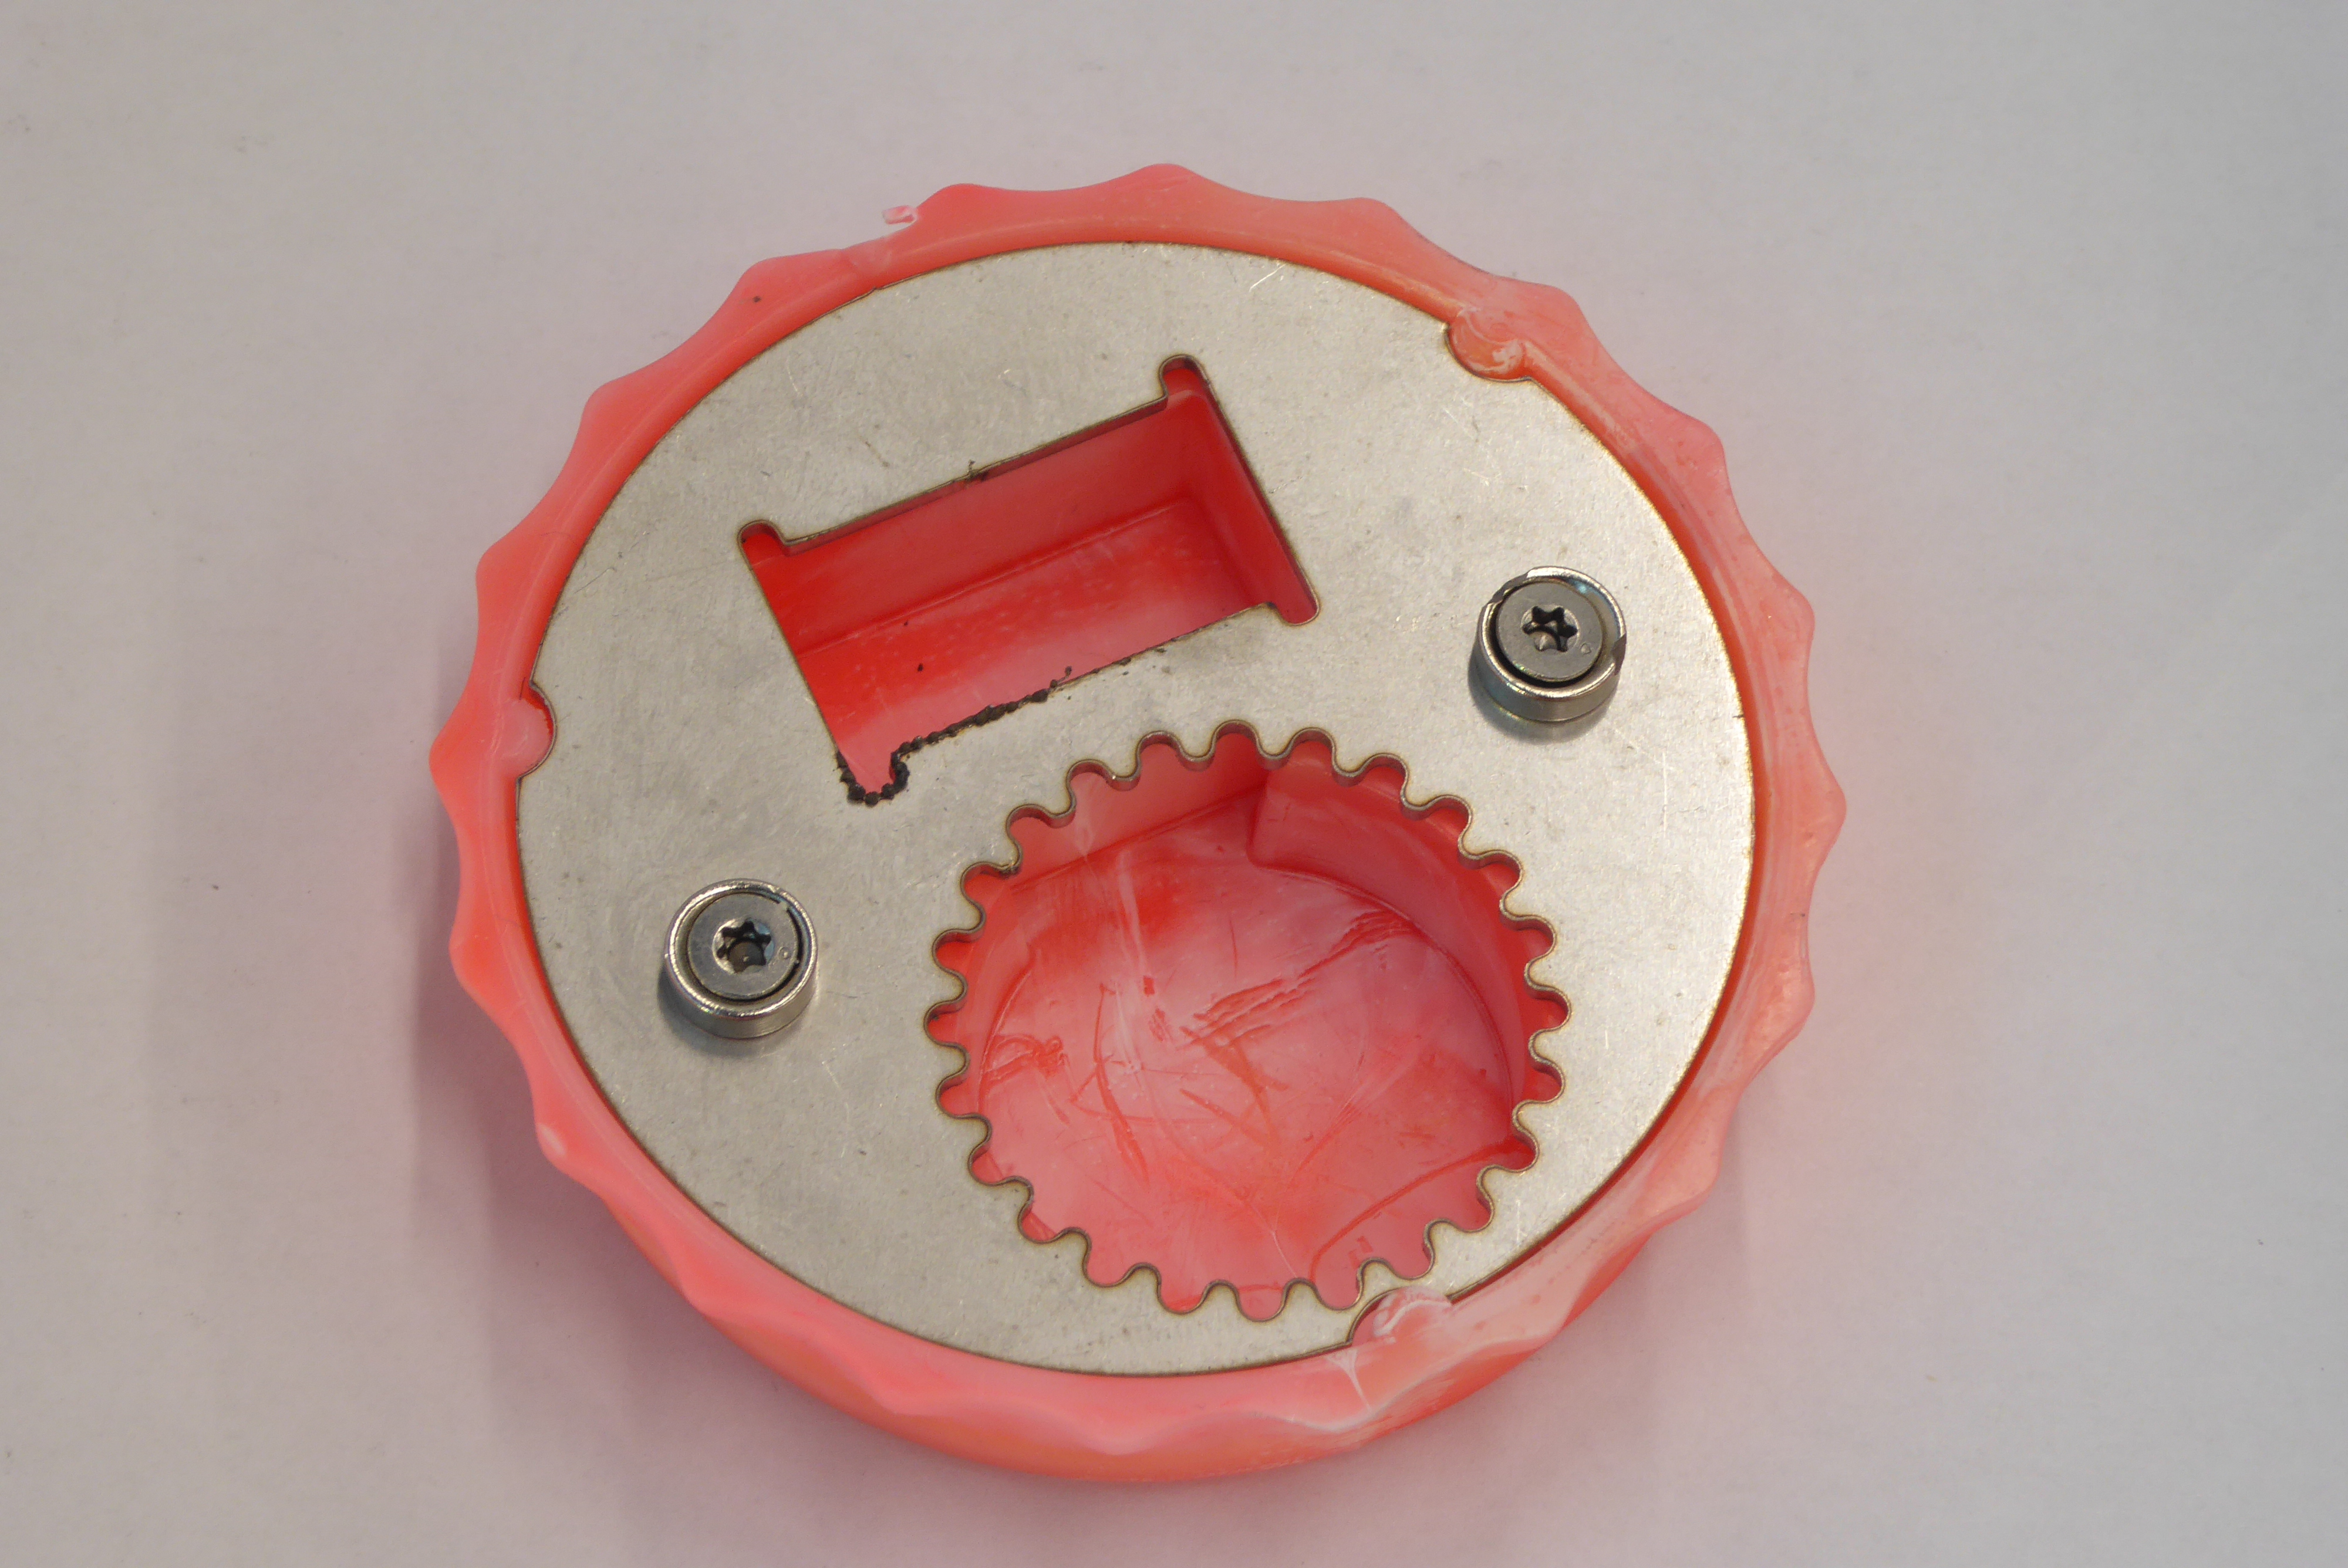
Label: Bottle Opener